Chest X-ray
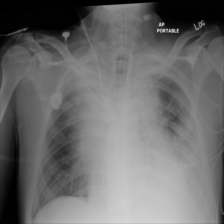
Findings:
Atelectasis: negative
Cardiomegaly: negative
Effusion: positive
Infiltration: negative
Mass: positive
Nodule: negative
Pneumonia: negative
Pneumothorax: negative
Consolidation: positive
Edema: negative
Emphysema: negative
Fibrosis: negative
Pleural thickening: negative
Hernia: negative